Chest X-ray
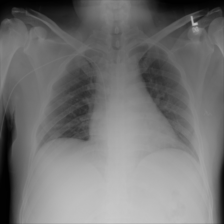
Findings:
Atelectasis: negative
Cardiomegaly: negative
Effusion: negative
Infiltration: negative
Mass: negative
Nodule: negative
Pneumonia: negative
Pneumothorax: negative
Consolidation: negative
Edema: negative
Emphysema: negative
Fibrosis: negative
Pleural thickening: negative
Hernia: negative